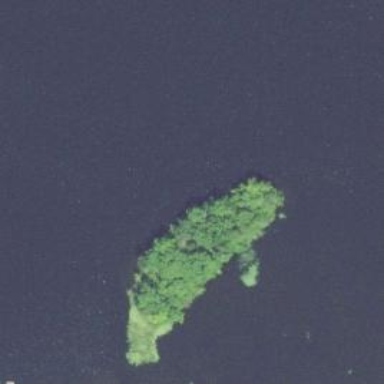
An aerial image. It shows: Islet surrounded by woodland.